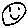
Label: smiley face